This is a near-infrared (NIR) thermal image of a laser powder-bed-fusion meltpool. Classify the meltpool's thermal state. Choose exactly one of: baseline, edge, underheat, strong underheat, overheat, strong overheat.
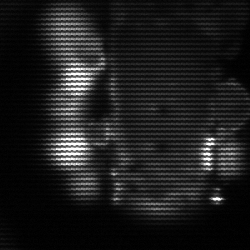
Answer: strong underheat